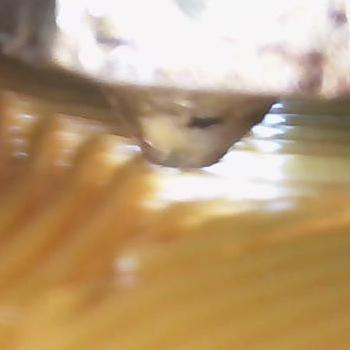
Flow rate: 69%